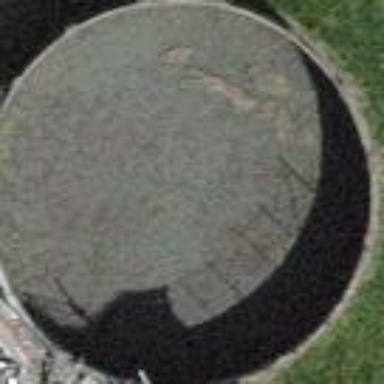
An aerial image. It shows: Storage tank with man-made structure.